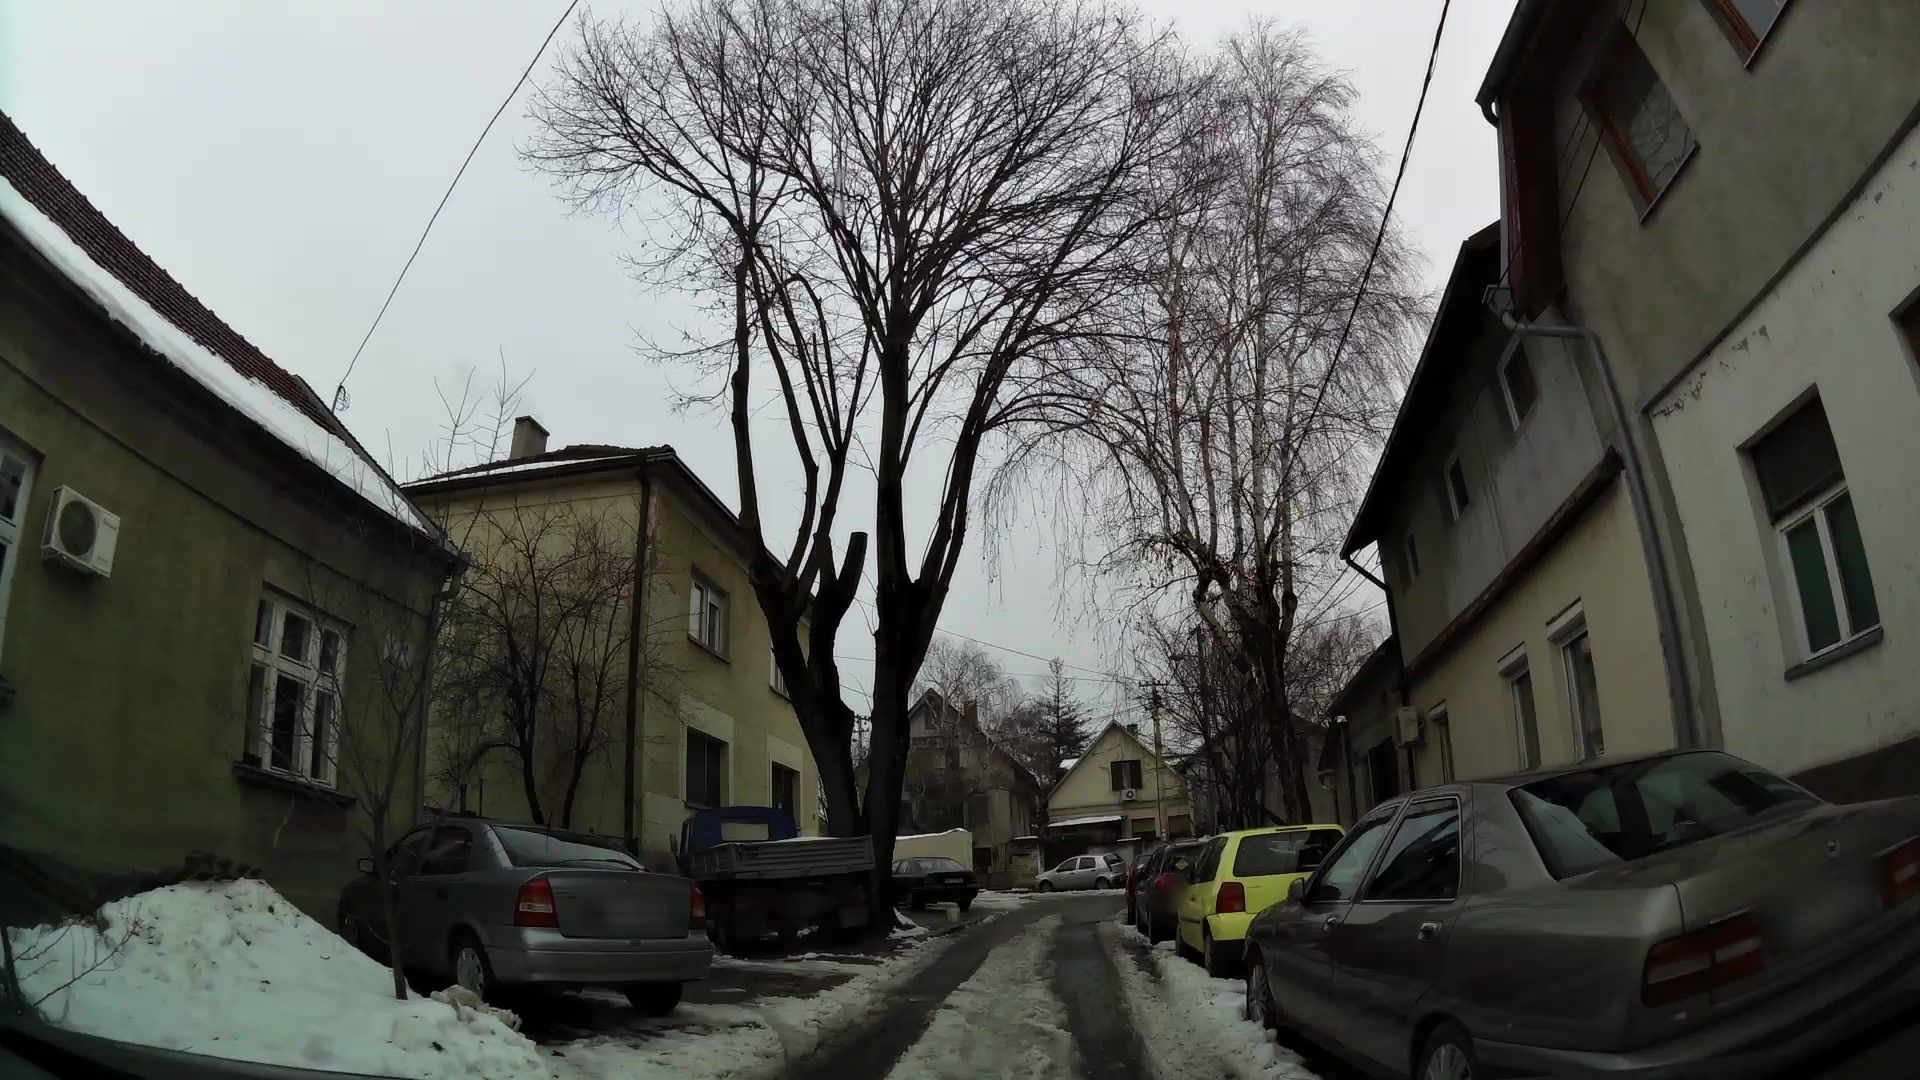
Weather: snowy
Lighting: day
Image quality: good
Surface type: driving surface
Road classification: residential
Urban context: urban centre
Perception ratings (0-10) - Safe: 8.2, Lively: 9.16, Beautiful: 8.54, Boring: 2.21, Depressing: 4.46, Wealthy: 3.39